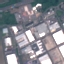
Label: Industrial